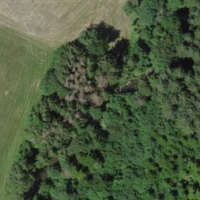
EUNIS habitat code: 44
Species observed at this site:
Chrysosplenium alternifolium